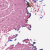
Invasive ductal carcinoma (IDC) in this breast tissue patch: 0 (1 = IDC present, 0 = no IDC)